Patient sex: F
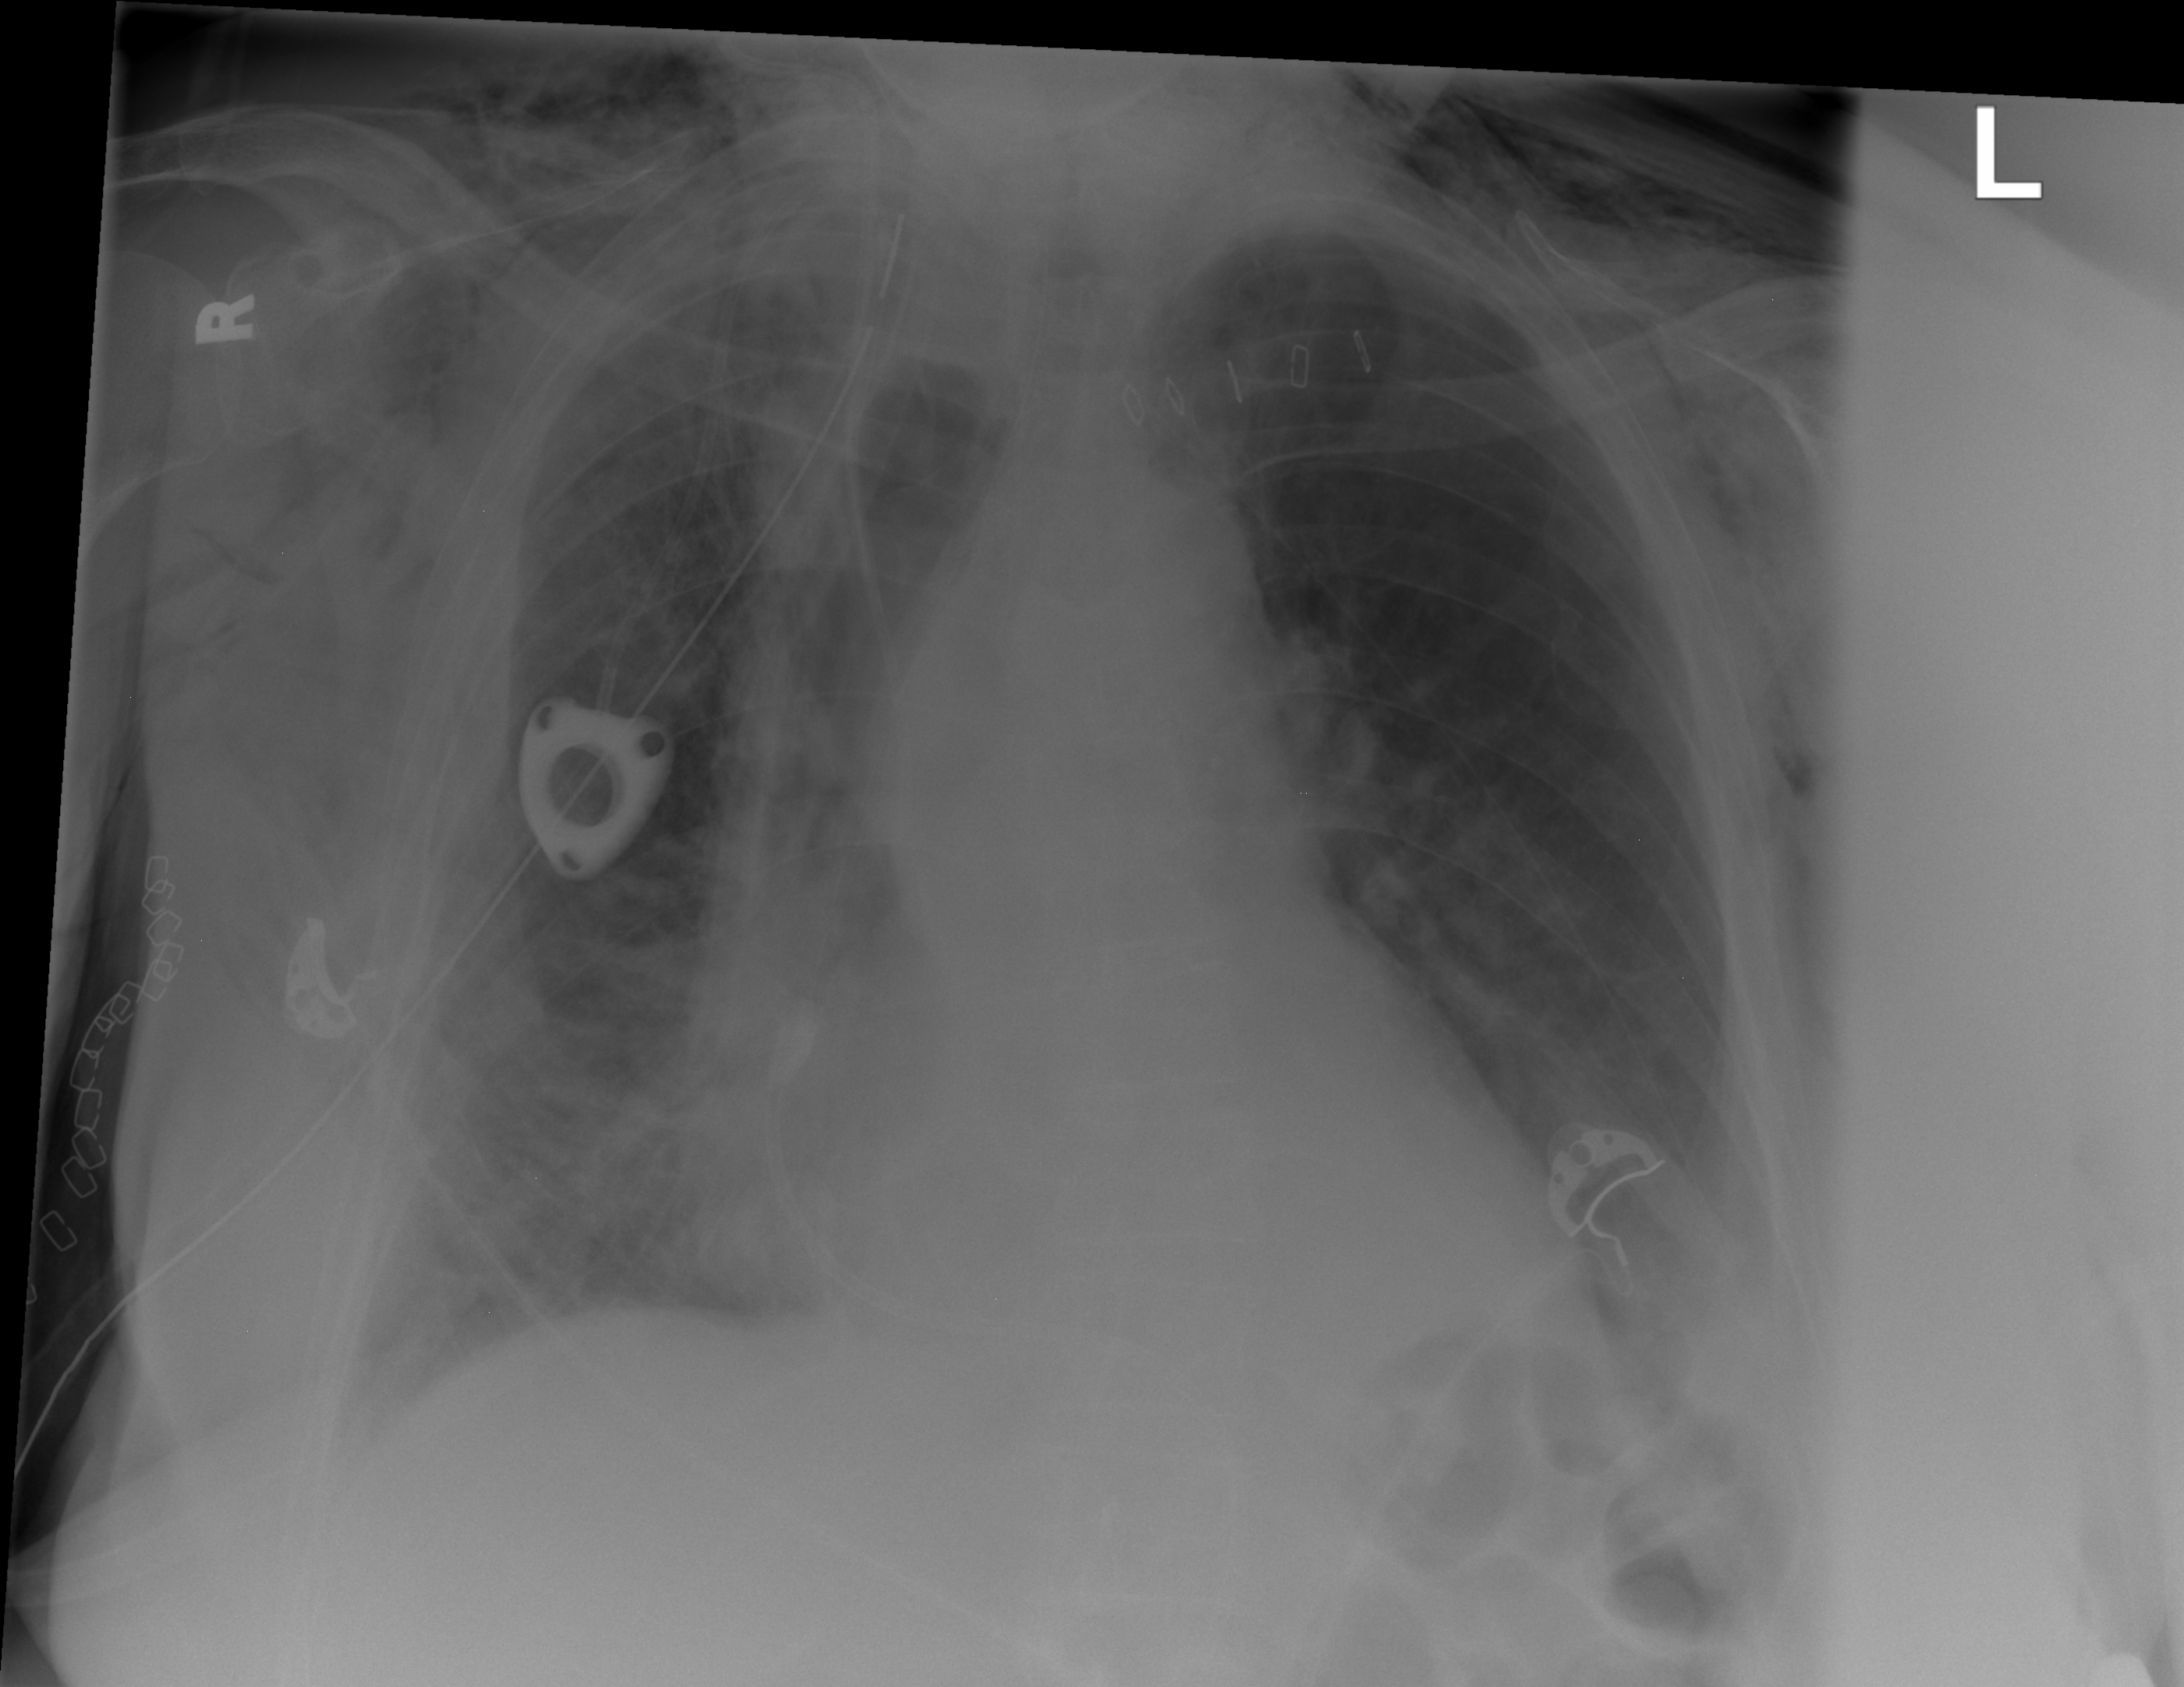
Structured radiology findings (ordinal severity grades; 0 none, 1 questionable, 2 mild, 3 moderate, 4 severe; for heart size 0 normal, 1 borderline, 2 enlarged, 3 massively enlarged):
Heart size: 1
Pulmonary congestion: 2
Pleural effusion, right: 2
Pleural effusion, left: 2
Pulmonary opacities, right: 2
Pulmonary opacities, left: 1
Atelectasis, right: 2
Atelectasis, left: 0